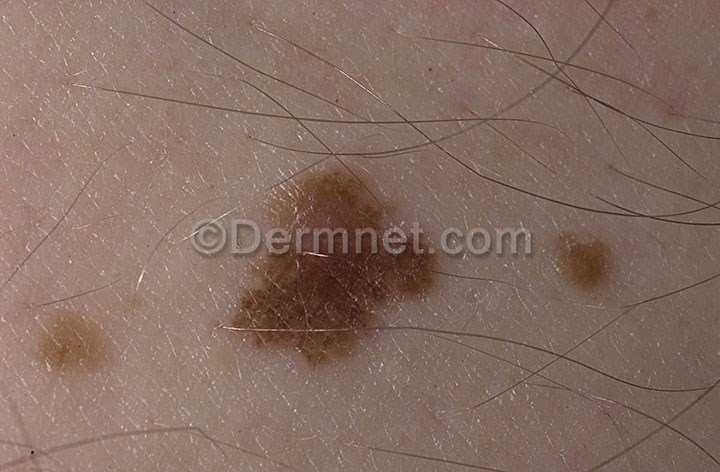
Disease: Melanoma Skin Cancer Nevi and Moles